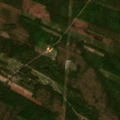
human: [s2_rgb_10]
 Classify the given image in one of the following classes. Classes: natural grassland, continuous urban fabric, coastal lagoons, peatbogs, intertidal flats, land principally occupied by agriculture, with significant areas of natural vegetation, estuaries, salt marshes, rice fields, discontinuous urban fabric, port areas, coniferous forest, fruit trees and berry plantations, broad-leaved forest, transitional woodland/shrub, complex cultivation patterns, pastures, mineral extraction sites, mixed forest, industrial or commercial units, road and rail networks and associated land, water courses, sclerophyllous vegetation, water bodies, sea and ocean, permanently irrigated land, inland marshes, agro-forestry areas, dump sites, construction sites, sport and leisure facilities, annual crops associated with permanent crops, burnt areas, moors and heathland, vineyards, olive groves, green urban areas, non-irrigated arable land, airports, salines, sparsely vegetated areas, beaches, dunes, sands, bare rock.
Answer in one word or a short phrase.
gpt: coniferous forest, mixed forest, transitional woodland/shrub